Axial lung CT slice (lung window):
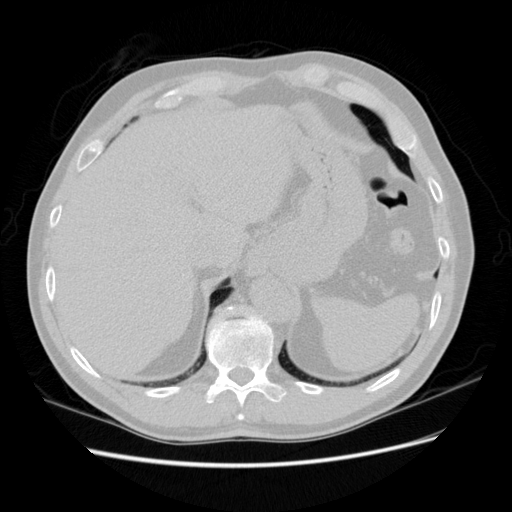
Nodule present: no